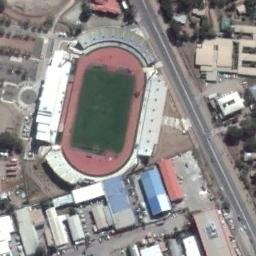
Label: stadium